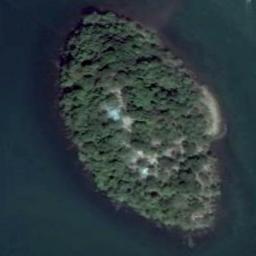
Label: island